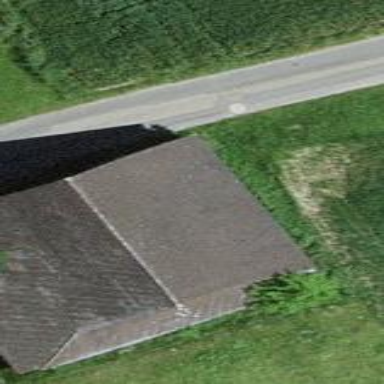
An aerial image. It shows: Rural barn.